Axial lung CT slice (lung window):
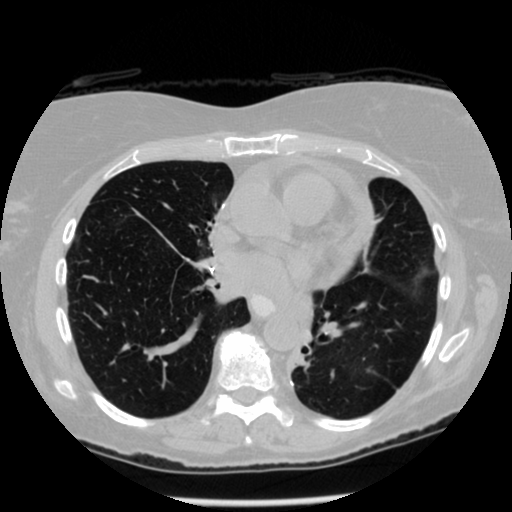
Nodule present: no